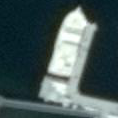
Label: civil